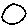
Label: circle